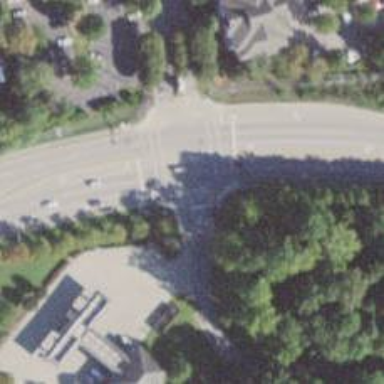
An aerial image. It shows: Uncontrolled footway crossing with lines marking the way.